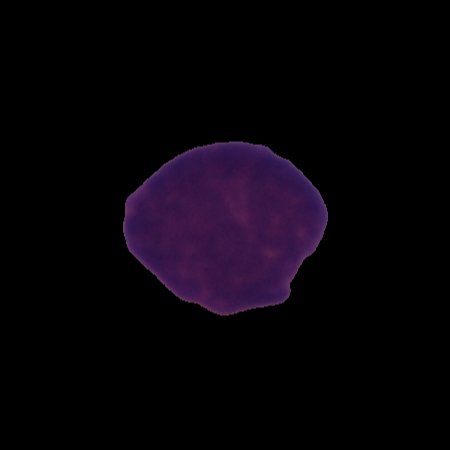
Label: cancer